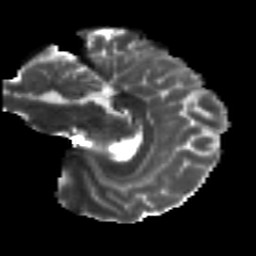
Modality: T2w
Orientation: sagittal
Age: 22
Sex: male
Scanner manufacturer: siemens
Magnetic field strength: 3 T
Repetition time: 8.8 s
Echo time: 0.085 s